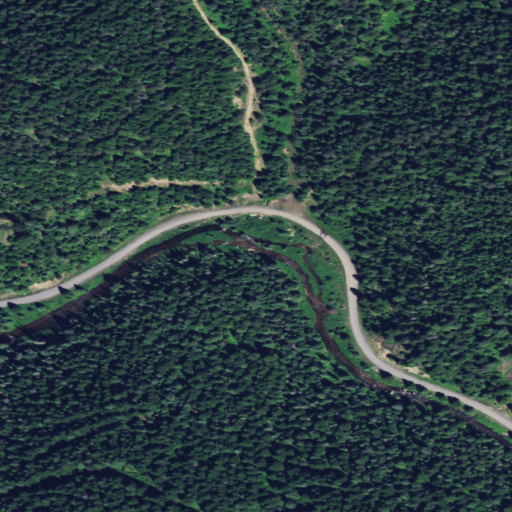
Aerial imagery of valley in Idaho named Bailey Gulch containing evergreen forest, grassland, and shrub